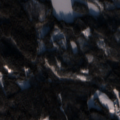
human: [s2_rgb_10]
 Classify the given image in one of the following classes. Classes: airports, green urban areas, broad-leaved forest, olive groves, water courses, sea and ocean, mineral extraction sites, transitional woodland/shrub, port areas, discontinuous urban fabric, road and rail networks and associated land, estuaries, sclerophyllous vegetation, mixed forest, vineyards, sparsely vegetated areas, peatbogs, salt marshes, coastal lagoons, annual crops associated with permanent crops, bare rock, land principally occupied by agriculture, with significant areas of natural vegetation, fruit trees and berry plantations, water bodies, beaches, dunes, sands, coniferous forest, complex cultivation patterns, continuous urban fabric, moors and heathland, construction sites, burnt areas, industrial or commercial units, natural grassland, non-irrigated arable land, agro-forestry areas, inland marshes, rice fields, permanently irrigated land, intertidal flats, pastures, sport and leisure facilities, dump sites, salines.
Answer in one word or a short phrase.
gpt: coniferous forest, mixed forest, water bodies